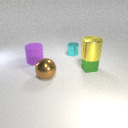
large yellow metal cylinder above small green metal cube